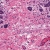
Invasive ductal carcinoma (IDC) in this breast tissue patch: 0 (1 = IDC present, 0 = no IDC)